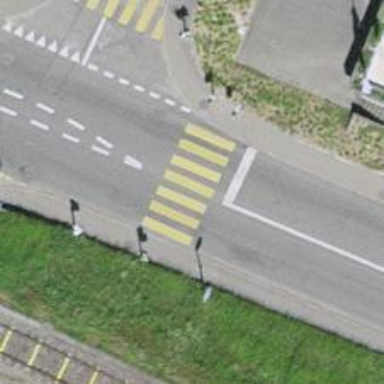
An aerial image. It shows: Marked zebra crossing with visible markings.